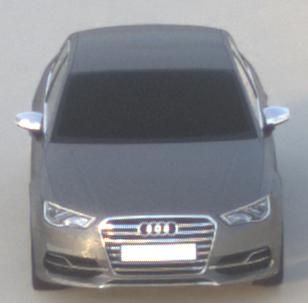
Make: Audi
Model: S3
Detailed model: 8V
Model produced from: 2013
Model produced until: 2020
Doors: 4
Color: gray
Road condition: dry road
Daytime: sunrise or sunset
Contrast: low contrast